Question: I am trying to remove all the zeros from the values of the attribute 'salary'.
I am using 'TRIM' function (by typecasting 'salary' into 'TEXT'). 'TRIM' function does not remove 0s that are in between, for example, if I use it on '809800' the result is ''8098''. The ''0'' in the middle is still there.
Here is what I am doing:

Thanks in advance.
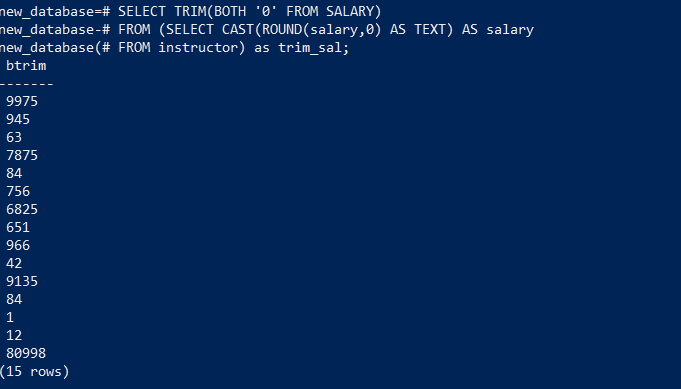
Answer: Use 'replace()' for that:
<URL>
'''
SELECT replace('01000200330004000', '0', '')
'''
or for using with your 'salary' column:
'''
SELECT replace(salary, '0', '')
'''